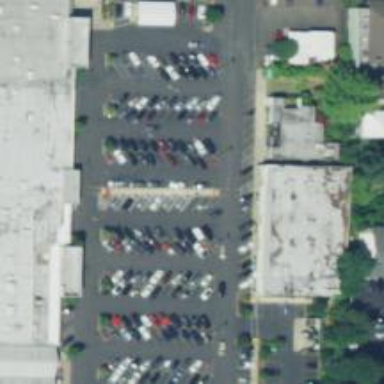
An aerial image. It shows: Parking space.